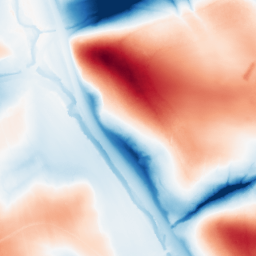
Category: classical
Decomposition family: gaussian_anisotropic
Decomposition parameters: sigma_x: 10
sigma_y: 50
Upsampling method: regularized
Upsampling parameters: scale: 4
lambda_reg: 0.01
Upsampling scale: 4